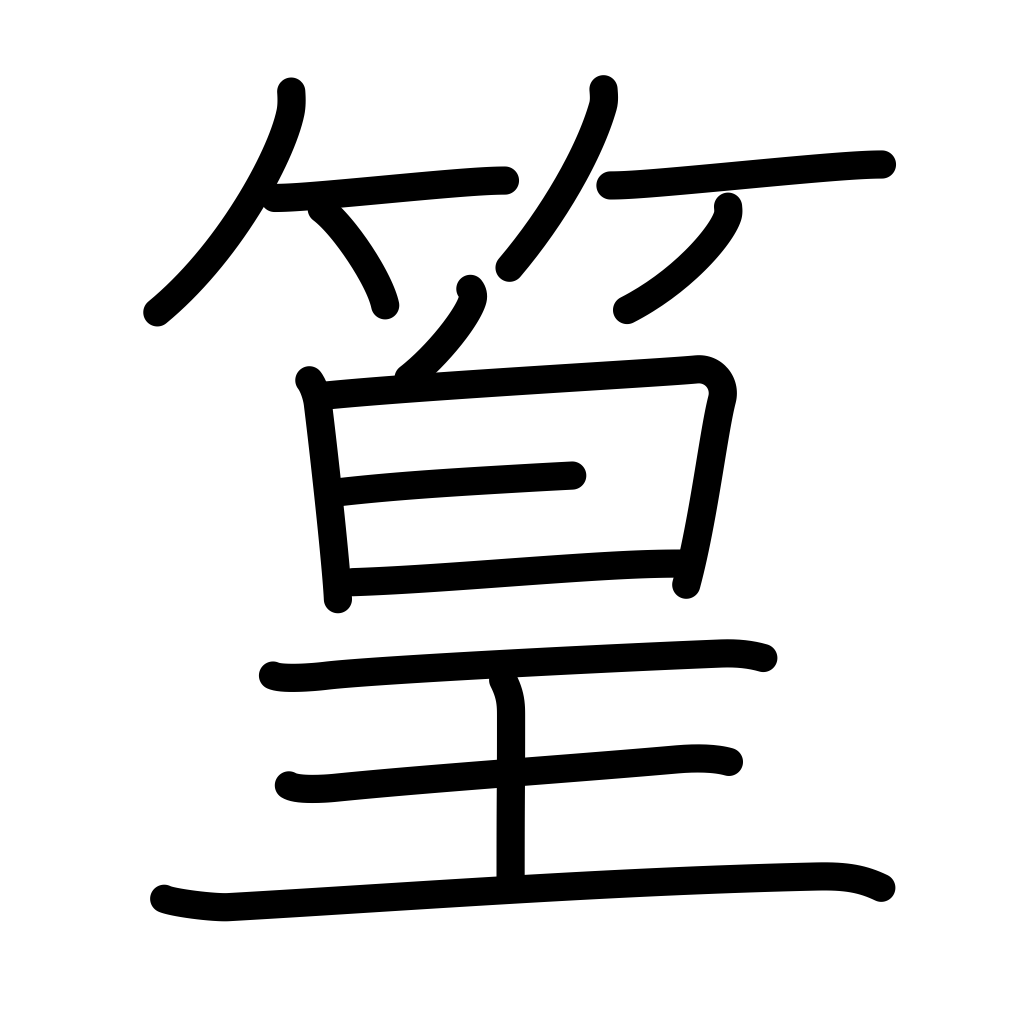
Meaning: bamboo grove